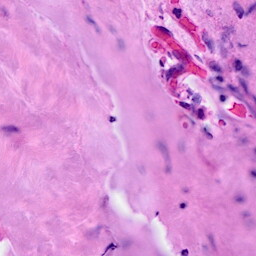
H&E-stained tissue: Breast